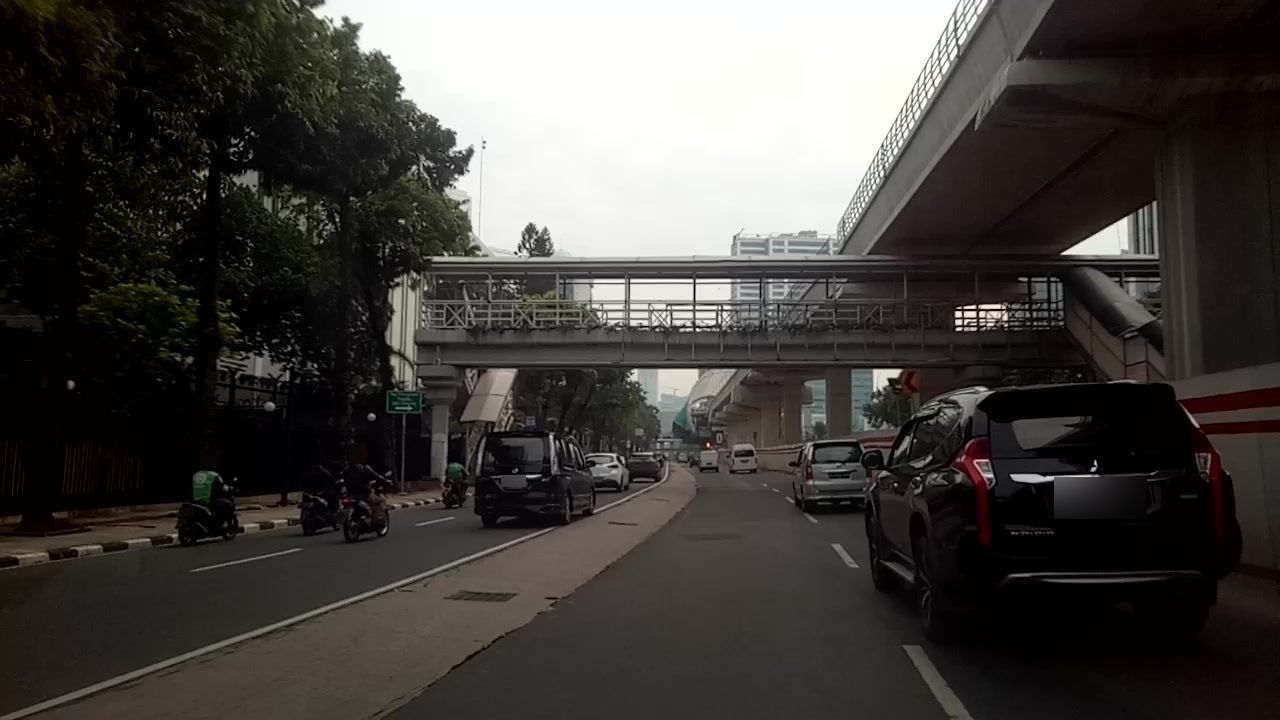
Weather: clear
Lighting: day
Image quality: good
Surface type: driving surface
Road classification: primary
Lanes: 2
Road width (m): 7
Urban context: urban centre
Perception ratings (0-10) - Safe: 4.67, Lively: 6.59, Beautiful: 3.7, Boring: 1.82, Depressing: 1.56, Wealthy: 7.31